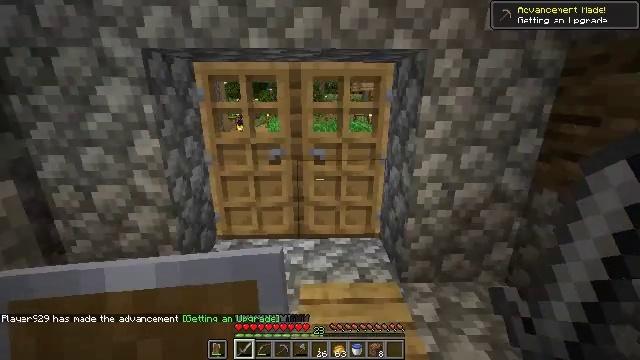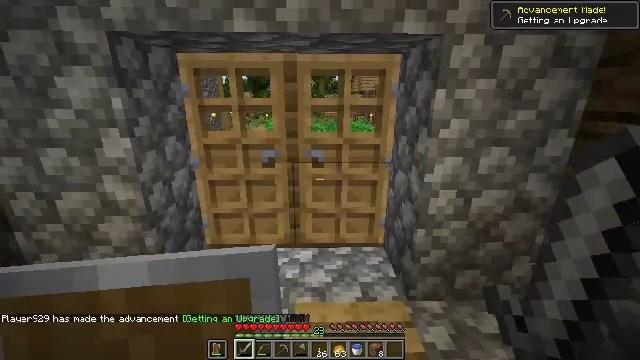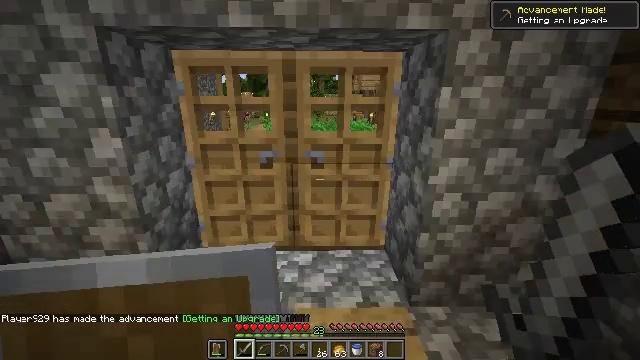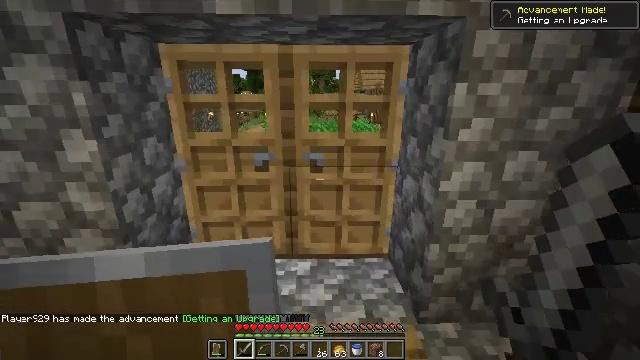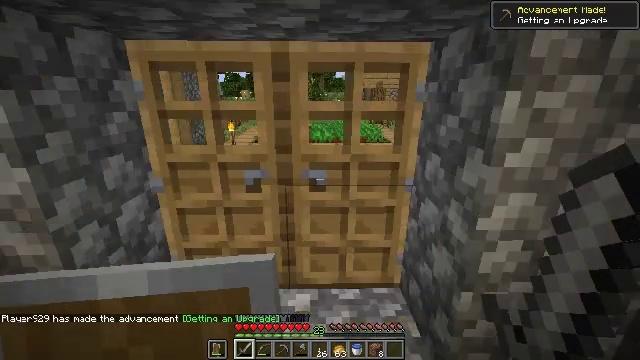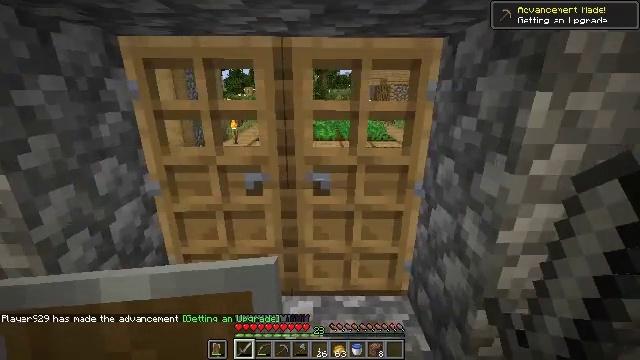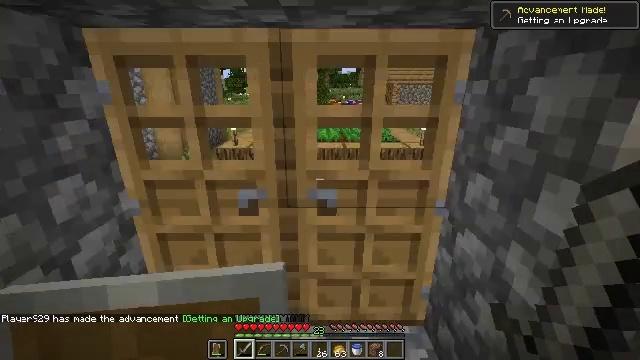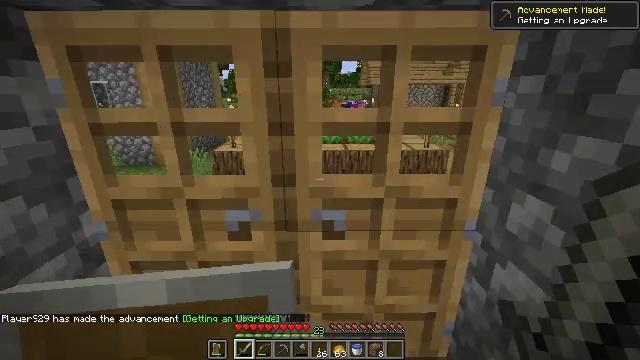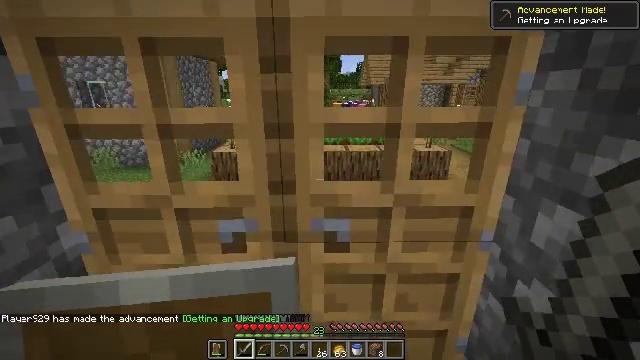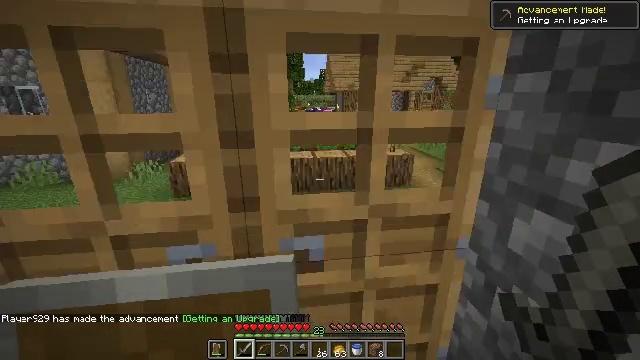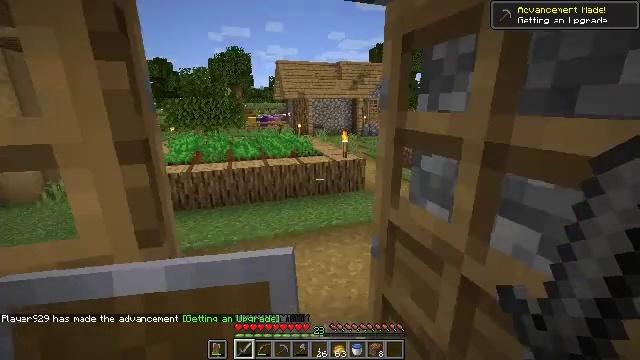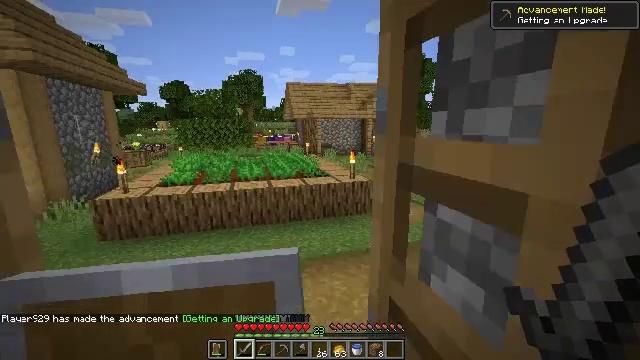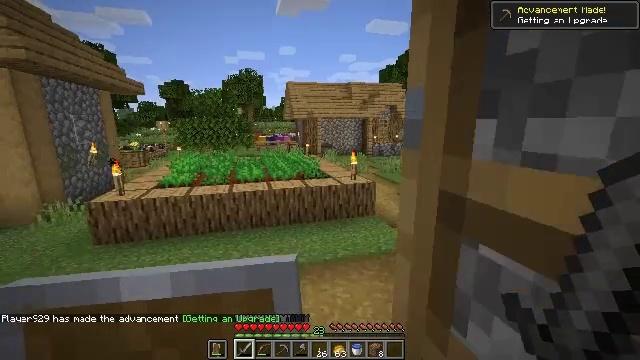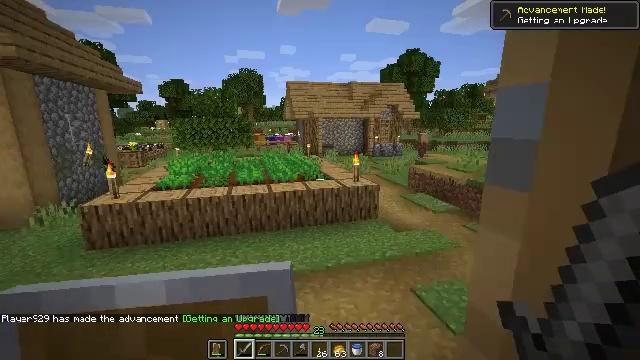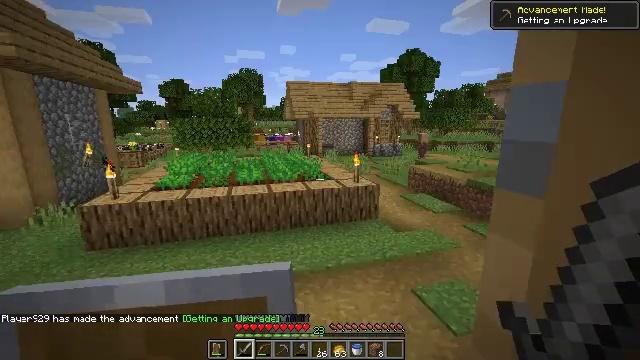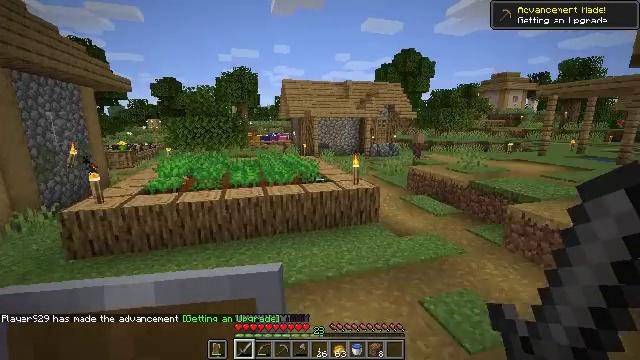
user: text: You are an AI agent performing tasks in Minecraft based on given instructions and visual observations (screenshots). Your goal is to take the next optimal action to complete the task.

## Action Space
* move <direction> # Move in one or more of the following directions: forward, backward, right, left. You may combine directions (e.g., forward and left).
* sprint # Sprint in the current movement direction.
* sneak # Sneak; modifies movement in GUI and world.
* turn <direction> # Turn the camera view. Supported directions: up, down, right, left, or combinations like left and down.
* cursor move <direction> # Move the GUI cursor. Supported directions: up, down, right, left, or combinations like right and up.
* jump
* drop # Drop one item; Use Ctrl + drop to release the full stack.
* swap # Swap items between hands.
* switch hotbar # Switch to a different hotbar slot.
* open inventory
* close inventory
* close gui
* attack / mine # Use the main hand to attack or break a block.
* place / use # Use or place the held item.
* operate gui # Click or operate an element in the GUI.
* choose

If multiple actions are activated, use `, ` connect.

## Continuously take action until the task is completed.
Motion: motion action
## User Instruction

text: Construct a blue bed with blue wool and wooden planks.
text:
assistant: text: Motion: move forward
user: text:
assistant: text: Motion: move forward
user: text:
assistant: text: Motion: move forward
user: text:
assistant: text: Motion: move forward
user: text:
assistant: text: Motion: move forward
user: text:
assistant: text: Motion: move forward
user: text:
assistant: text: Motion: move forward
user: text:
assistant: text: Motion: move forward
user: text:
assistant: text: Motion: move forward and move right, turn right and up
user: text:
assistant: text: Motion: move forward and move right, turn right and up
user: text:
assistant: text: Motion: move forward, turn left and up
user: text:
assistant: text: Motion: move forward
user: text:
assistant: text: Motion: move forward
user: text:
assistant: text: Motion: move forward
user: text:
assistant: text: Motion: move forward and move left, turn right
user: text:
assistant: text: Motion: move forward and move left, turn right and up
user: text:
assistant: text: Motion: move forward, turn right and up
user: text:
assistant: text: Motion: move forward, sprint, turn right
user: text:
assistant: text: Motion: move forward, sprint, turn right
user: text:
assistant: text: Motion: move forward, sprint
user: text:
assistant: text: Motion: move forward
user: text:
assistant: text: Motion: move forward, turn right
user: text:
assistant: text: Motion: move forward
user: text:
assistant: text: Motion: move forward, turn right and up
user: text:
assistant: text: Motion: move forward, turn right and up
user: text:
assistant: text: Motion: move forward
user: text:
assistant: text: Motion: move forward
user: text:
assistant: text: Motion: move forward
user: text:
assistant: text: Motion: move forward, turn right and down
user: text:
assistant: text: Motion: turn right and up